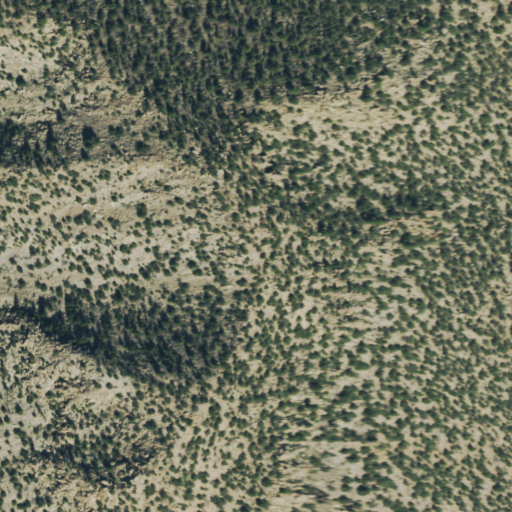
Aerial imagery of mountain in Colorado named Sugarloaf Mountain containing evergreen forest and shrub